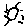
Label: sun